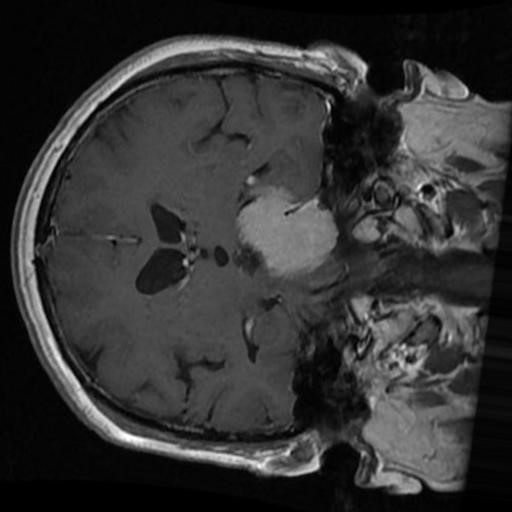
Label: brain_menin